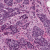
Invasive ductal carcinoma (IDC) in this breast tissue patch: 1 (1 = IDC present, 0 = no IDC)